Question: I am successfully running the Activity, but I see the titlebar above the scrolltabs. I want the titlebar to be removed, when I try:
'''
public class Iphone6Activity extends Activity
'''
I get error Cannot resolve method 'getSupportFragmentManager()'
Below is my main Activity:
'''
package com.hashmi.omar.vodafonestore;
import android.app.Activity;
import android.support.v4.app.FragmentActivity;
import android.support.v4.view.ViewPager;
import android.support.v7.app.ActionBarActivity;
import android.os.Bundle;
public class Iphone6Activity extends ActionBarActivity {
// Declaring Your View and Variables
ViewPager pager;
ViewPagerAdapter_ip6 adapter;
SlidingTabLayout tabs;
CharSequence Titles[]={"Overview","Specifications", "Choose a Bundle"};
int Numboftabs =3;
@Override
protected void onCreate(Bundle savedInstanceState) {
super.onCreate(savedInstanceState);
setContentView(R.layout.activity_iphone6);
// Creating The ViewPagerAdapter and Passing Fragment Manager, Titles for the Tabs and Number Of Tabs.
adapter = new ViewPagerAdapter_ip6(getSupportFragmentManager(),Titles,Numboftabs);
// Assigning ViewPager View and setting the adapter
pager = (ViewPager) findViewById(R.id.ip6pager);
pager.setAdapter(adapter);
// Assigning the Sliding Tab Layout View
tabs = (SlidingTabLayout) findViewById(R.id.ip6tabs);
// Setting the ViewPager for the SlidingTabsLayout
tabs.setViewPager(pager);
}
}
'''
How can I remove actionbaractivity?

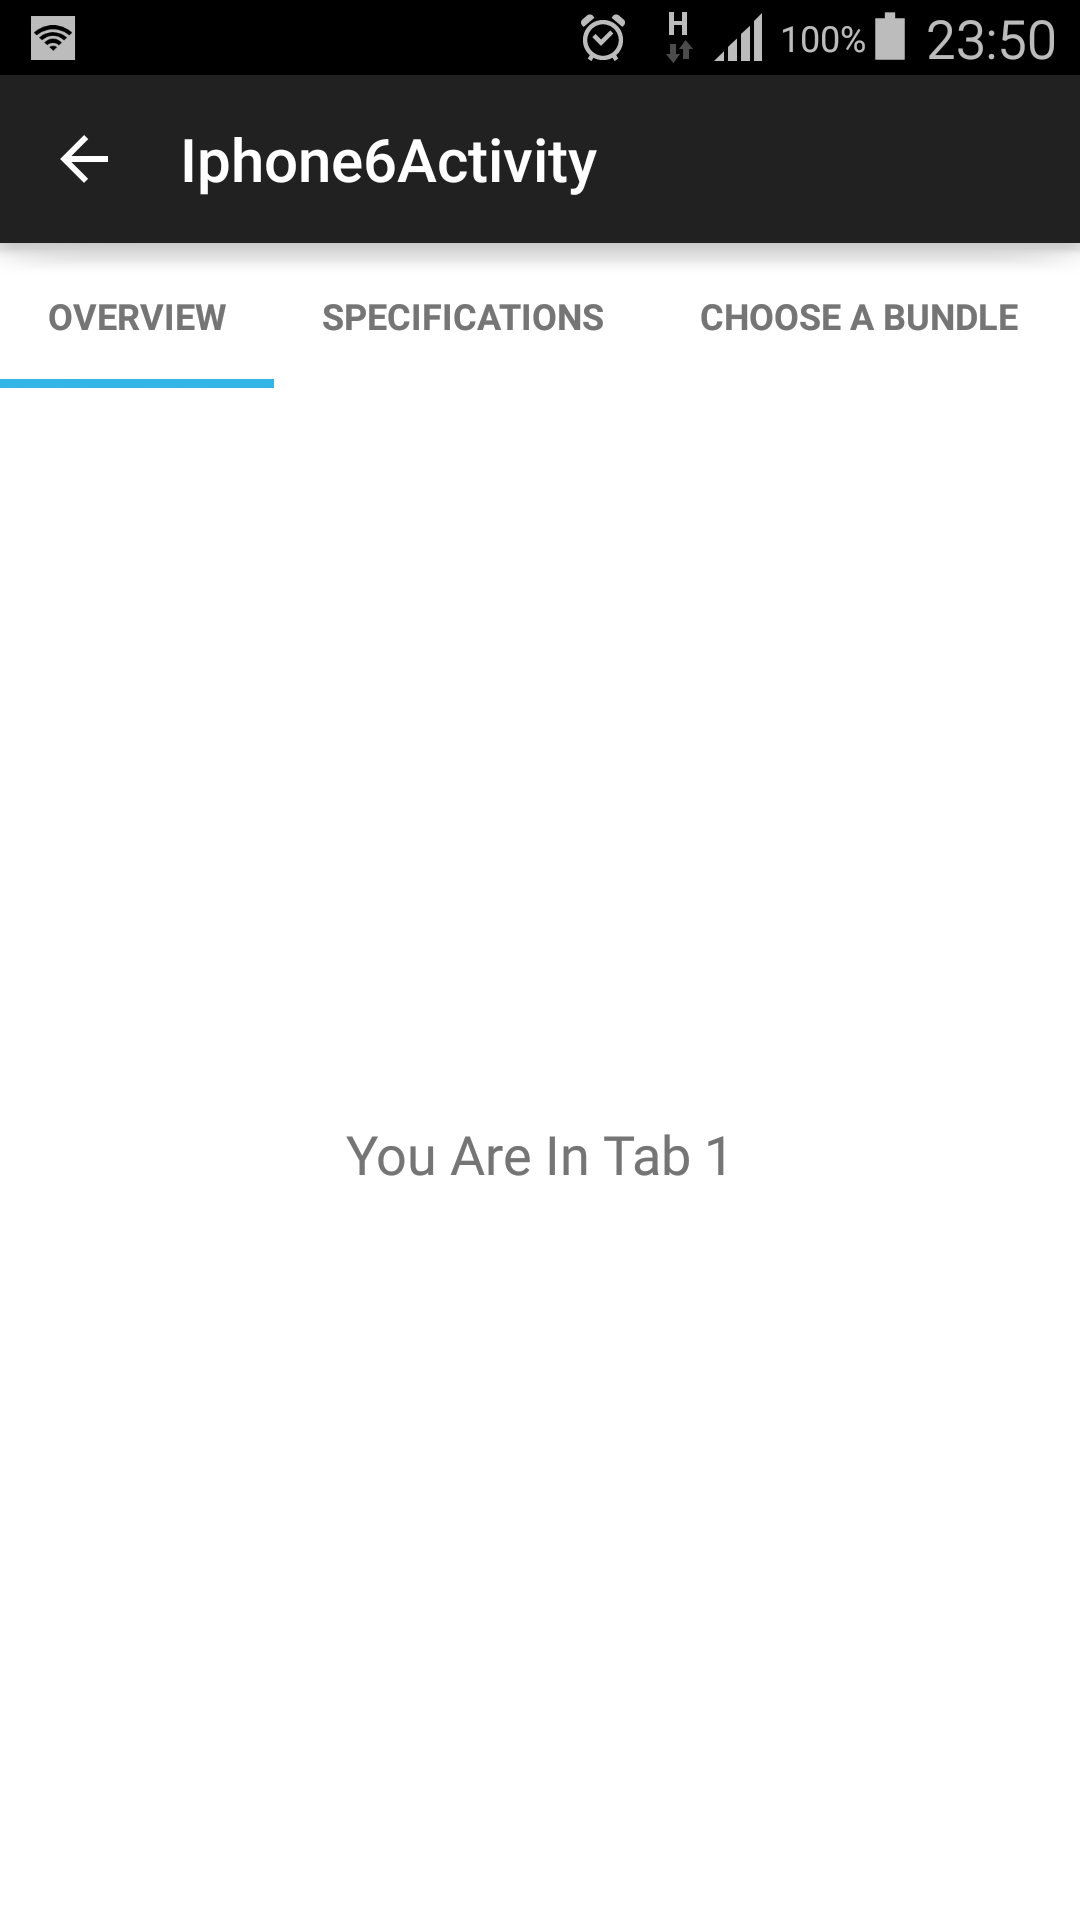
Answer: 'ActionBarActivity' is deprecated, so I suggest first change it to 'AppCompatActivity':
'''
public class Iphone6Activity extends AppCompatActivity
'''
and in your 'styles.xml'
'''
<style name="AppTheme" parent="Theme.AppCompat.Light.NoActionBar">
<!-- Customize your theme here. -->
</style>
'''